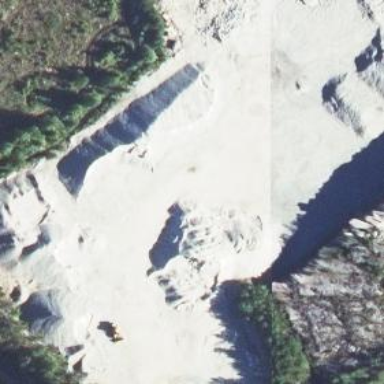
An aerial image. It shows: Quarry area.